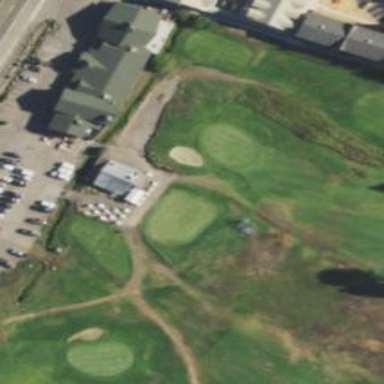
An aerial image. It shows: Golf hole.